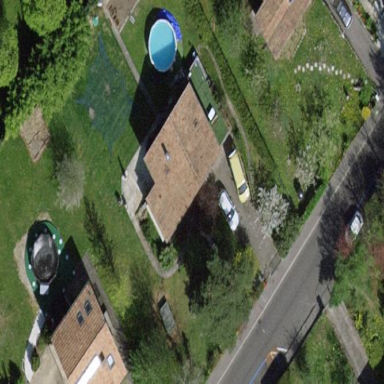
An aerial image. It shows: Garden enclosed by fence.